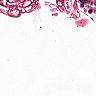
Metastatic tissue present: no